Interaction volume radius: 10 \u00c5
Interaction volume height: 10 \u00c5
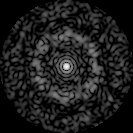
Disorder parameter: 0.7814